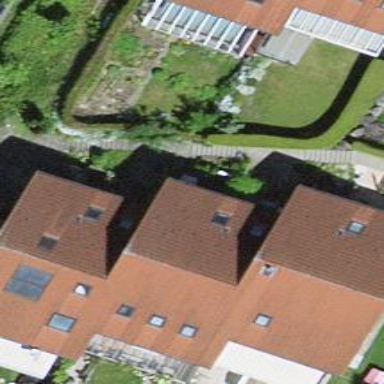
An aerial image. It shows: House with gabled roof oriented across.